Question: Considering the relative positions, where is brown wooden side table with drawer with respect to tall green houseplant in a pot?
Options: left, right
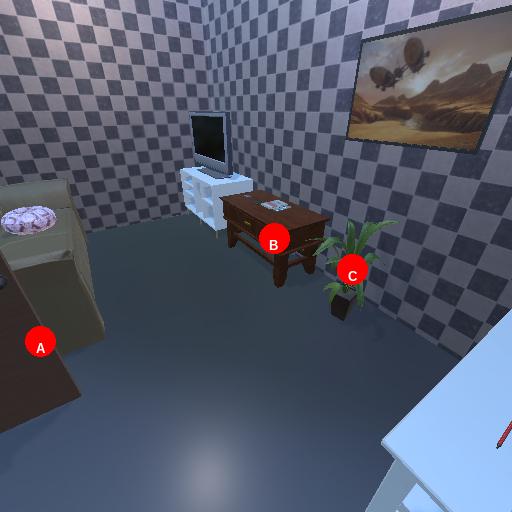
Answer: left